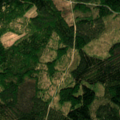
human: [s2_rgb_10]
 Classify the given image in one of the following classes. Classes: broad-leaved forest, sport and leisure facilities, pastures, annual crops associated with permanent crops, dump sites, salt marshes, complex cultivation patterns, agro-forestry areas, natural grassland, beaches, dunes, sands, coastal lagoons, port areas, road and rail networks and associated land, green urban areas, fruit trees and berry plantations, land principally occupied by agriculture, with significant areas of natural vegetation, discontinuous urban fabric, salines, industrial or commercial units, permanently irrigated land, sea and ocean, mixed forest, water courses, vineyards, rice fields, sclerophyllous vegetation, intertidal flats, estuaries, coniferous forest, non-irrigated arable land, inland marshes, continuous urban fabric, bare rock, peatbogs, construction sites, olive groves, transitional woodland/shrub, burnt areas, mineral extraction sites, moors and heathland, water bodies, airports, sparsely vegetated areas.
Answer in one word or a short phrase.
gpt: coniferous forest, mixed forest, transitional woodland/shrub